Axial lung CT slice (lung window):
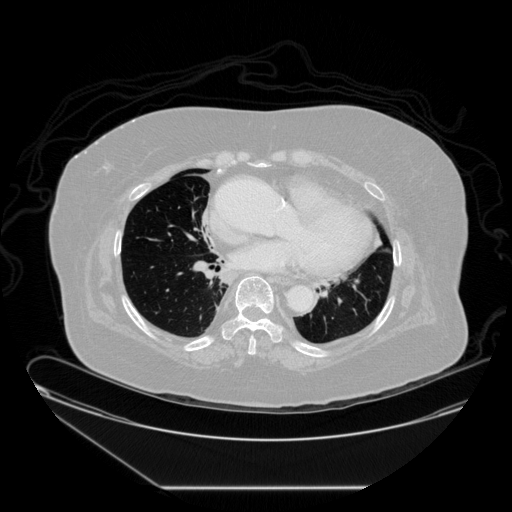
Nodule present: no